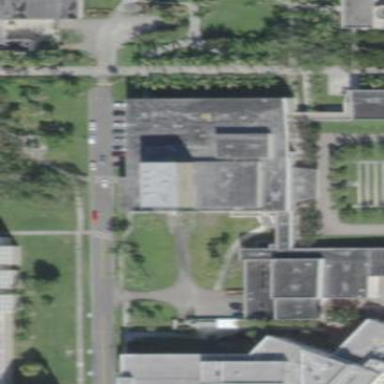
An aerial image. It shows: View of university building.